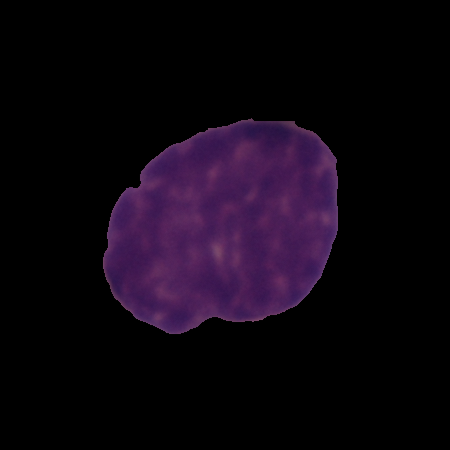
Label: cancer